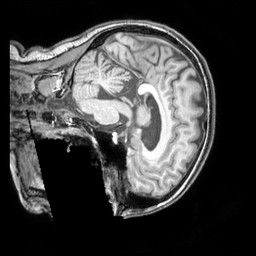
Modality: T1w
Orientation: sagittal
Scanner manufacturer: philips
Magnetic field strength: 3 T
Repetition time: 0.008228 s
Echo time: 0.00378 s